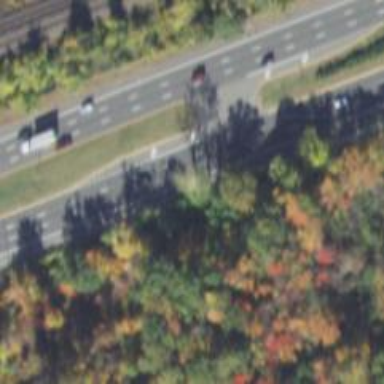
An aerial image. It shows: Trunk highway.